Question: I know this has been asked a lot but I'm still quite unable to find a workaround for this one. These radio buttons are not clearing when I select another radio button. I don't want them to return or display a value but rather set the value.
All three radio buttons are inside the radio group with ID 'radioGroup'
Please help. Thank you :)
'''
public void onRadioButtonClicked(View view) {
boolean checked = ((RadioButton) view).isChecked();
switch(view.getId()) {
case R.id.radioButton_plumber:
if(checked) {
internalWorkerType = "Plumbers";
dbRef = db.getReference(Common.user_workers_table).child(internalWorkerType);
}
break;
case R.id.radioButton_carpenter:
if(checked) {
internalWorkerType = "Carpenters";
dbRef = db.getReference(Common.user_workers_table).child(internalWorkerType);
}
break;
case R.id.radioButton_electrician:
if(checked) {
internalWorkerType = "Electricians";
dbRef = db.getReference(Common.user_workers_table).child(internalWorkerType);
}
break;
}
'''
'''
<RadioGroup
android:id="@+id/radioGroup"
android:layout_width="match_parent"
android:layout_height="wrap_content"
android:layout_marginEnd="8dp"
android:layout_marginStart="8dp"
android:layout_marginTop="8dp"
android:orientation="horizontal"
app:layout_constraintEnd_toEndOf="parent"
app:layout_constraintHorizontal_bias="0.0"
app:layout_constraintStart_toStartOf="parent"
app:layout_constraintTop_toBottomOf="@+id/textview_generic1">
<android.support.constraint.ConstraintLayout
android:layout_width="match_parent"
android:layout_height="match_parent">
<RadioButton
android:id="@+id/radioButton_plumber"
android:layout_width="104dp"
android:layout_height="wrap_content"
android:layout_marginBottom="8dp"
android:layout_marginTop="8dp"
android:onClick="onRadioButtonClicked"
android:text="Plumber"
app:layout_constraintBottom_toBottomOf="parent"
app:layout_constraintEnd_toStartOf="@+id/radioButton_carpenter"
app:layout_constraintHorizontal_bias="0.5"
app:layout_constraintHorizontal_chainStyle="spread_inside"
app:layout_constraintStart_toStartOf="parent"
app:layout_constraintTop_toTopOf="parent" />
<RadioButton
android:id="@+id/radioButton_carpenter"
android:layout_width="104dp"
android:layout_height="wrap_content"
android:layout_marginTop="8dp"
android:onClick="onRadioButtonClicked"
android:text="Carpenter"
app:layout_constraintEnd_toStartOf="@+id/radioButton_electrician"
app:layout_constraintHorizontal_bias="0.5"
app:layout_constraintStart_toEndOf="@+id/radioButton_plumber"
app:layout_constraintTop_toTopOf="parent" />
<RadioButton
android:id="@+id/radioButton_electrician"
android:layout_width="104dp"
android:layout_height="wrap_content"
android:layout_marginBottom="8dp"
android:layout_marginTop="8dp"
android:onClick="onRadioButtonClicked"
android:text="Electrician"
app:layout_constraintBottom_toBottomOf="parent"
app:layout_constraintEnd_toEndOf="parent"
app:layout_constraintHorizontal_bias="0.5"
app:layout_constraintStart_toEndOf="@+id/radioButton_carpenter"
app:layout_constraintTop_toTopOf="parent" />
</android.support.constraint.ConstraintLayout>
</RadioGroup>
'''

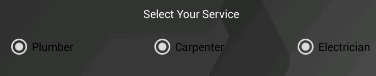
Answer: 'RadioButtons' must be direct childs to 'RadioGroup', remove the 'constraintLayout' and it will work